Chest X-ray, PA view. Patient: 64 years old, sex M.
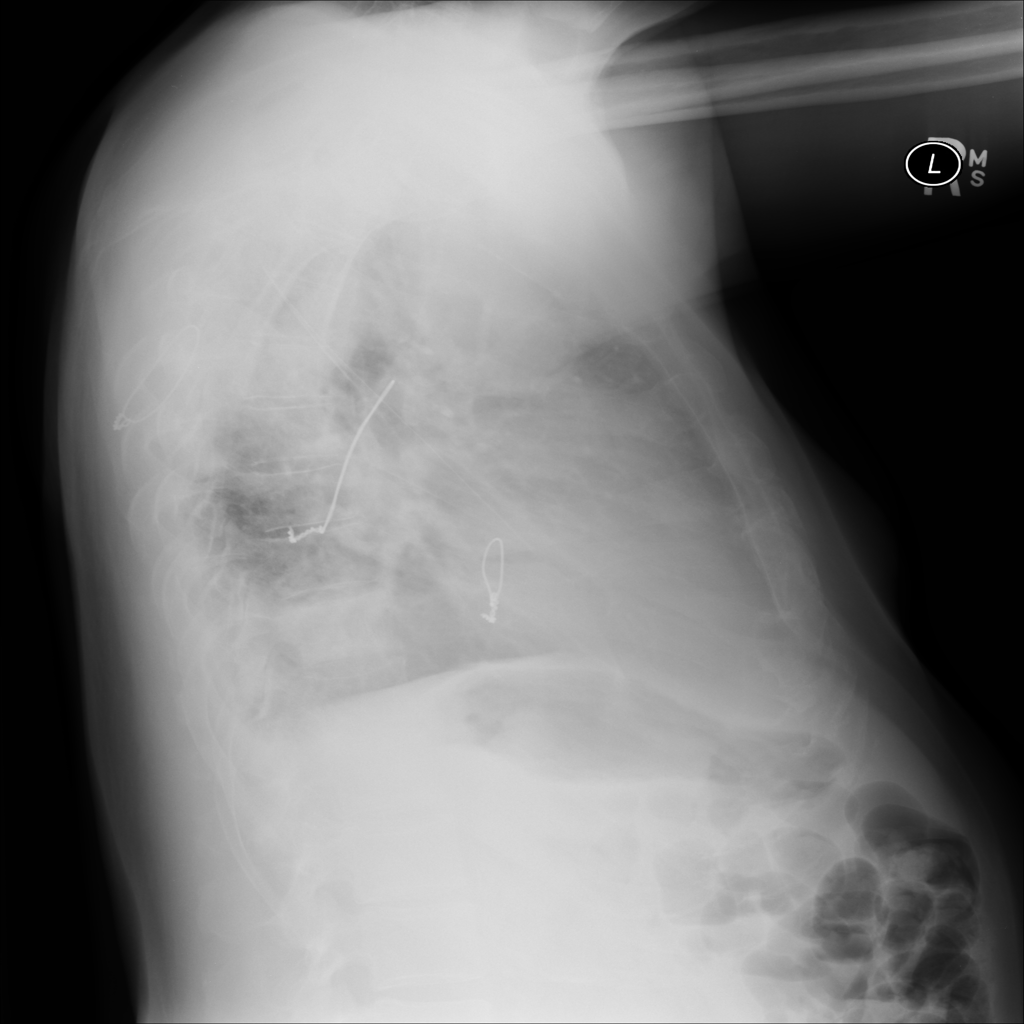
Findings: Effusion